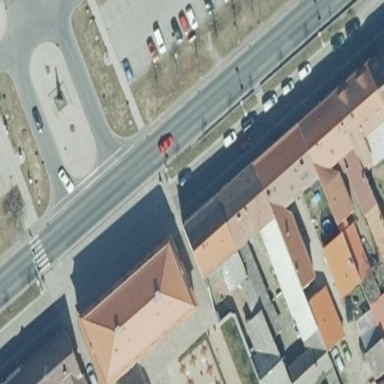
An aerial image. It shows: Hotel building.